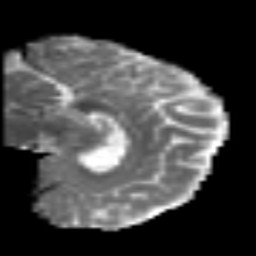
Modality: MD
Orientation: sagittal
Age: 47
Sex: female
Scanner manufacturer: siemens
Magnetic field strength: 3 T
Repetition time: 6.1 s
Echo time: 0.101 s